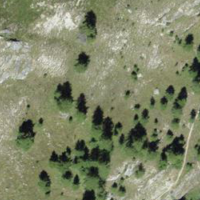
EUNIS habitat code: 26
Species observed at this site:
Campanula barbata